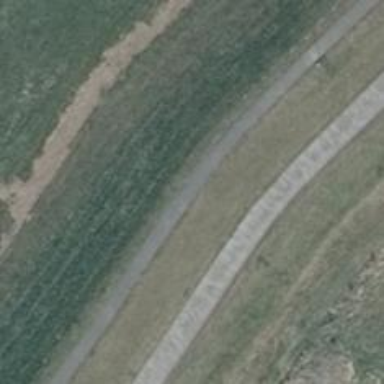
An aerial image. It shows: Asphalt path.